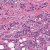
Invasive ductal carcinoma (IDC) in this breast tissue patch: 1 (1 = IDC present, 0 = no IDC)